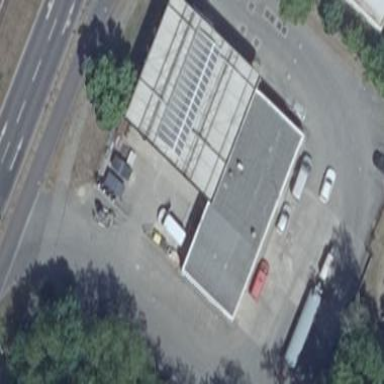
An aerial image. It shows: Fuel station building.